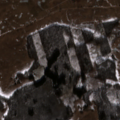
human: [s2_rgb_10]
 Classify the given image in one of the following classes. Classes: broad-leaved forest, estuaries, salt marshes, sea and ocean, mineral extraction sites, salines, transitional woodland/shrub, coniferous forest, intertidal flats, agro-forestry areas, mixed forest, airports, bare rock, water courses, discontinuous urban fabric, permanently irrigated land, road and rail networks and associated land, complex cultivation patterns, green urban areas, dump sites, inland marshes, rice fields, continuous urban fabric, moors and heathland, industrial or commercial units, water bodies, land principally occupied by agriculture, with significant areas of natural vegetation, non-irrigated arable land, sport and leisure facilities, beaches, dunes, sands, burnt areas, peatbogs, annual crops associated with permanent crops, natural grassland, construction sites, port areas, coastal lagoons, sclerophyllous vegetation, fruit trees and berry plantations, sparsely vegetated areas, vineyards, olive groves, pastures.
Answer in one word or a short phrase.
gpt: pastures, complex cultivation patterns, broad-leaved forest